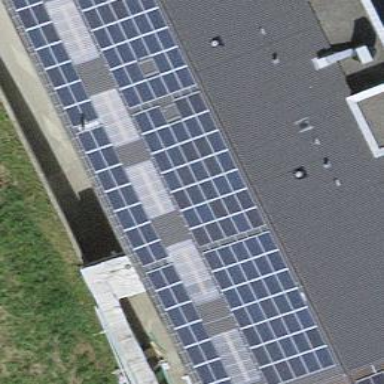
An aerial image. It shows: Solar power generator using photovoltaic method with solar photovoltaic panel types.